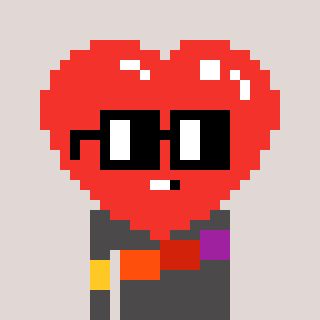
a pixel art character with square black glasses, a heart-shaped head and a grayscale-colored body on a warm background